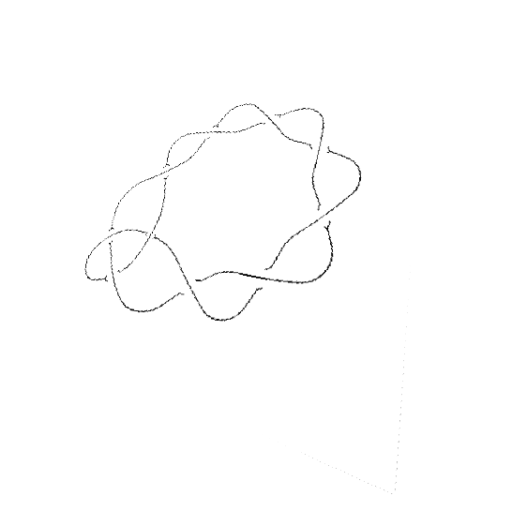
Crossing number: 10